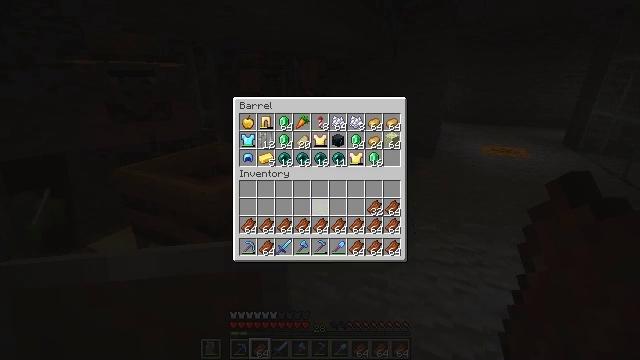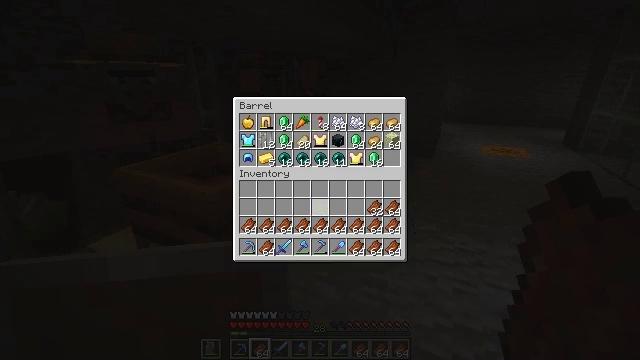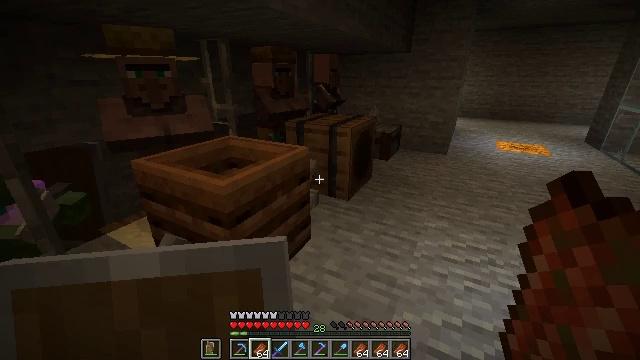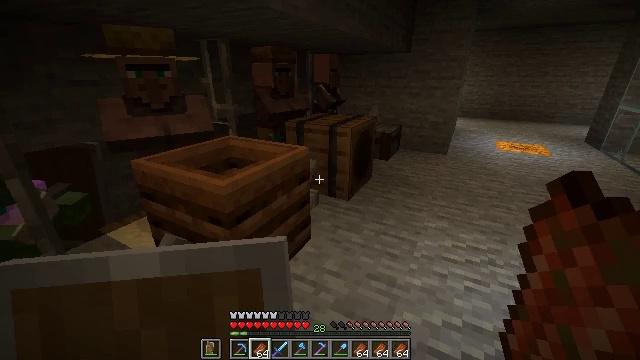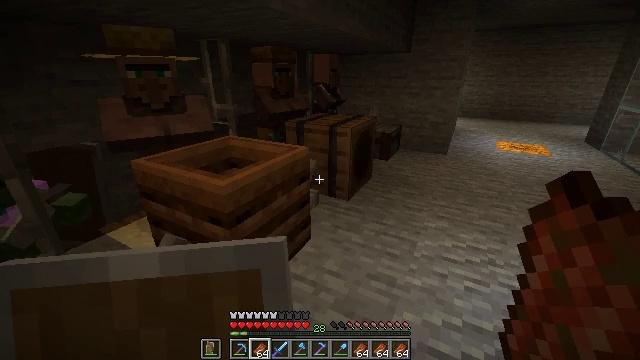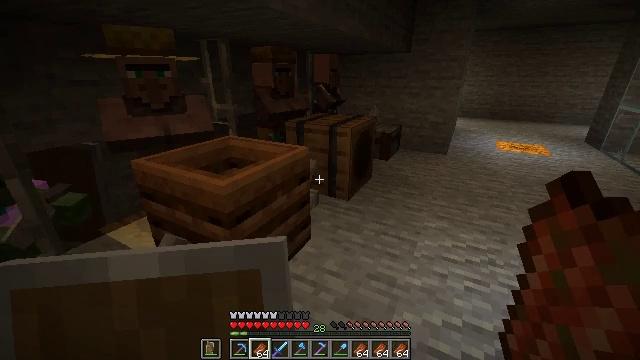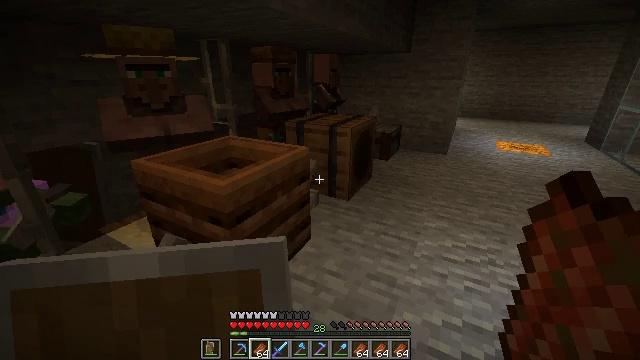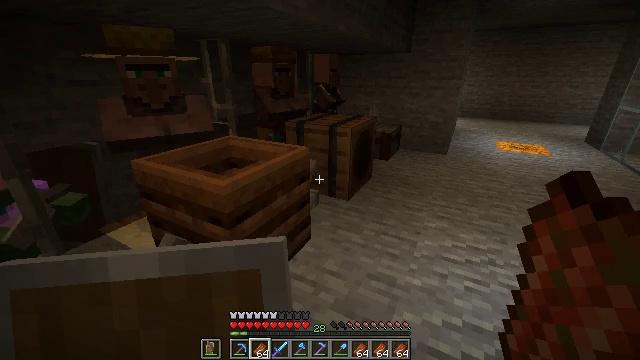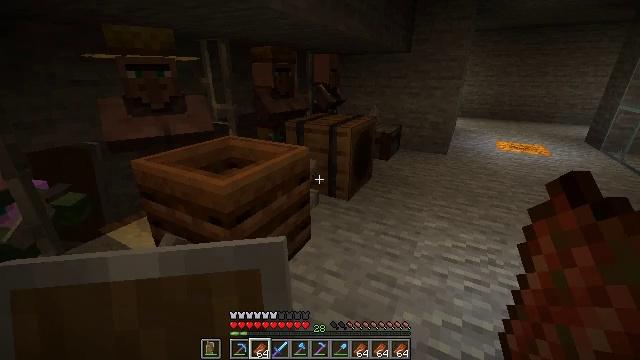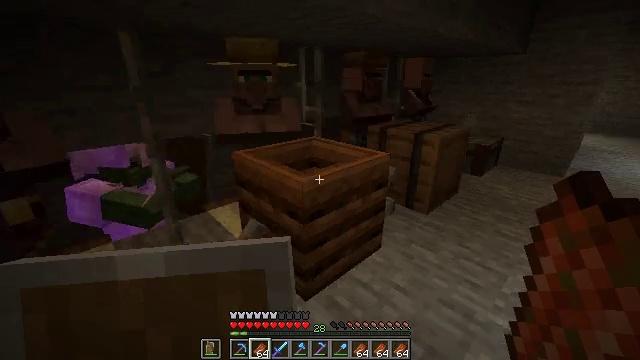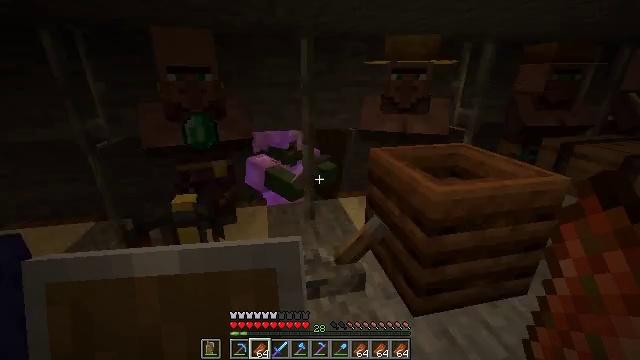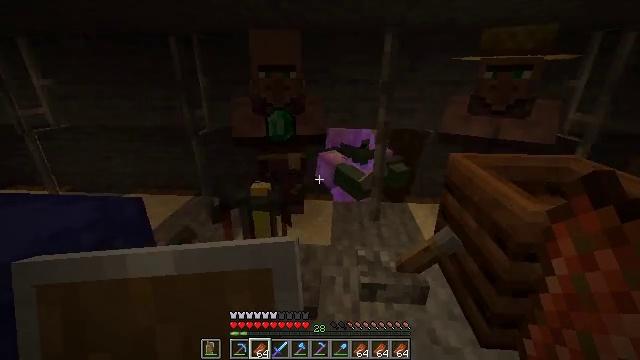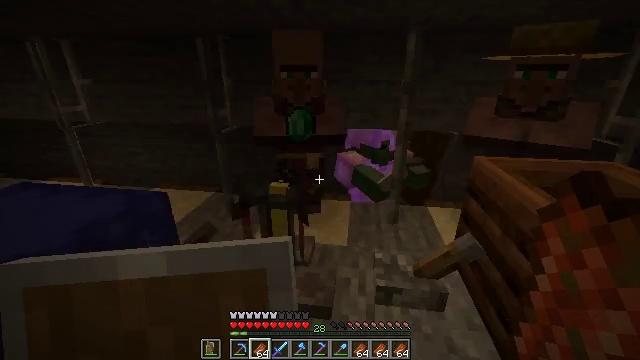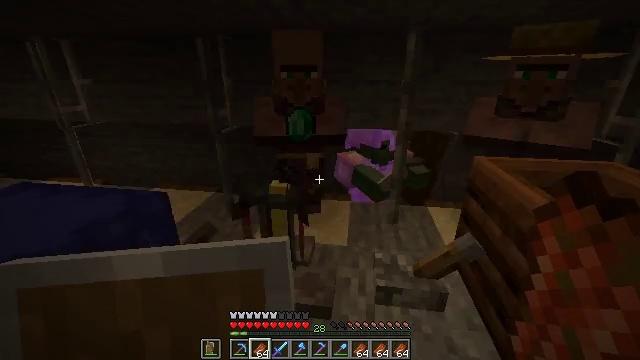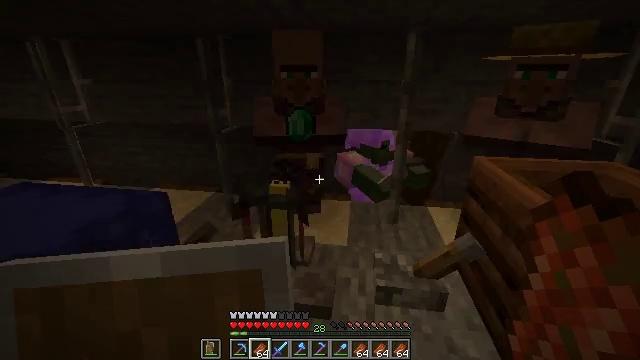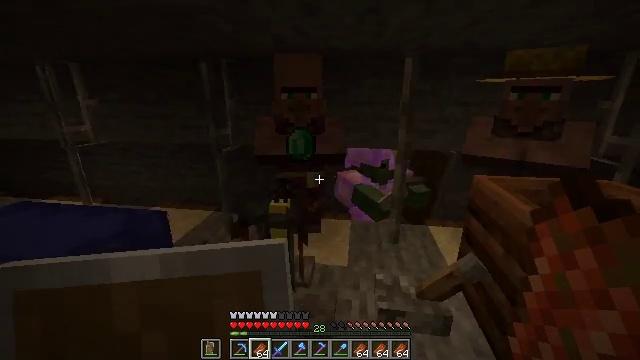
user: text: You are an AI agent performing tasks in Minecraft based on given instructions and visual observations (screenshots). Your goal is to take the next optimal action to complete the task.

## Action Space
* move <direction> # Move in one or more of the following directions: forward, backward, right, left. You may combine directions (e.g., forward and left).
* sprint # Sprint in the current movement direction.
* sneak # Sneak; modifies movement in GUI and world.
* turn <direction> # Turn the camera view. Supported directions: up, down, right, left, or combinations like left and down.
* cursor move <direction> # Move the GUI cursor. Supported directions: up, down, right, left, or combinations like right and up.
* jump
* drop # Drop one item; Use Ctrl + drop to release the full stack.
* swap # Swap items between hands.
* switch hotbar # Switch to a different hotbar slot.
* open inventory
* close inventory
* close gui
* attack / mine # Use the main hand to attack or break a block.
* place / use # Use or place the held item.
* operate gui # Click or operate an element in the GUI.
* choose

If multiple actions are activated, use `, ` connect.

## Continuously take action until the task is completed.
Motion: motion action
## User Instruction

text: Retrieve items from the blue shulker box by mining it.
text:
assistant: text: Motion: no_op
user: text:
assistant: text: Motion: turn left and down, close inventory
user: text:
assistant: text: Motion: close inventory
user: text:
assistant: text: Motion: close inventory
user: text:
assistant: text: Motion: no_op
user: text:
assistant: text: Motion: no_op
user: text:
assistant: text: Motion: no_op
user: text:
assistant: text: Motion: no_op
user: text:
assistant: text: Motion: turn left
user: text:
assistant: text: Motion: turn left
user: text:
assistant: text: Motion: turn left
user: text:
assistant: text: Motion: turn left
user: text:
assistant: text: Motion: no_op
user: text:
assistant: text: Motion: no_op
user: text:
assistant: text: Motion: turn up
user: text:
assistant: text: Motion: turn left and up
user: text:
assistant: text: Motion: turn left and up
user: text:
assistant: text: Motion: no_op
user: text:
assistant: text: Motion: no_op
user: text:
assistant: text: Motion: use / place
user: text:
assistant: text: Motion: use / place
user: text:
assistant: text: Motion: use / place
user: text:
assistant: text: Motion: no_op
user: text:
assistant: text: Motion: no_op
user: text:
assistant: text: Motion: no_op
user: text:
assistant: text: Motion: no_op
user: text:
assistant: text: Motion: no_op
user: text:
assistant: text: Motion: no_op
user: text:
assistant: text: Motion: no_op
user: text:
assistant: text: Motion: no_op